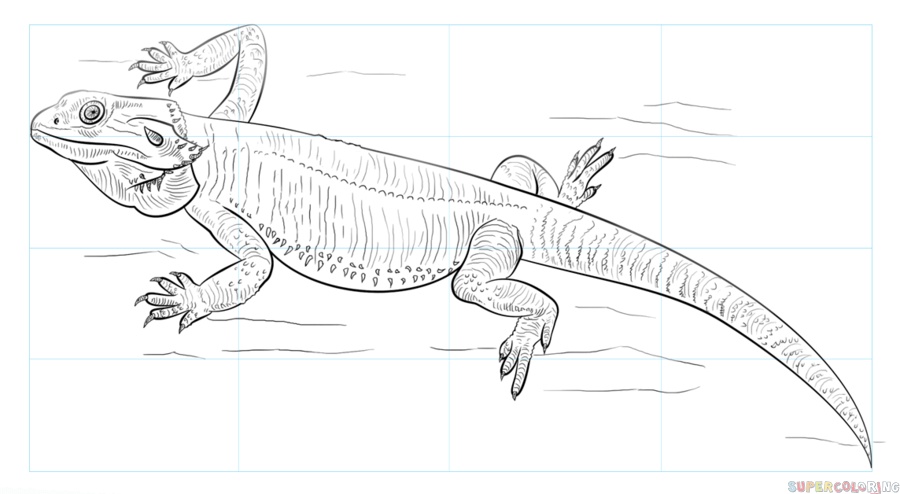
Label: common iguana, iguana, Iguana iguana